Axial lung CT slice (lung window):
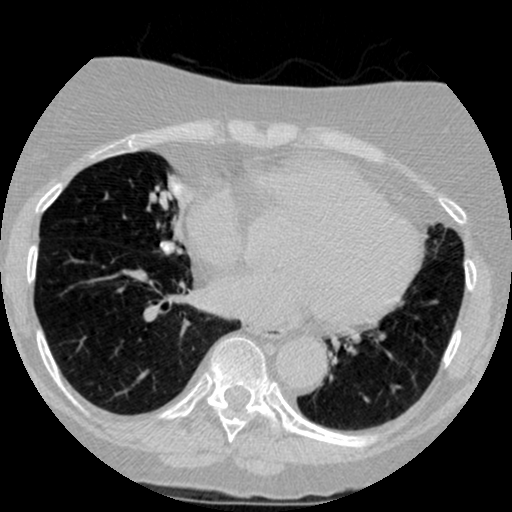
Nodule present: yes
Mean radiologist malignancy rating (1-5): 3.25